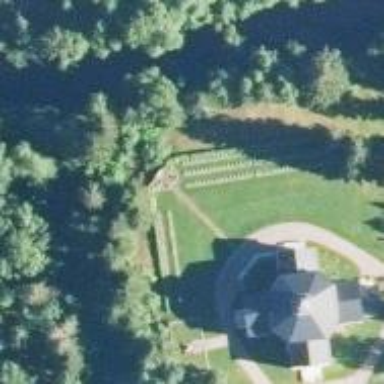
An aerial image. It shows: Historical war memorial.